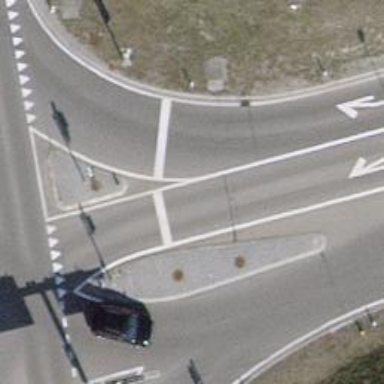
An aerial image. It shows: Road with traffic signals.